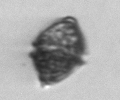
Label: Kryptoperidinium_triquetrum